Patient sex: F
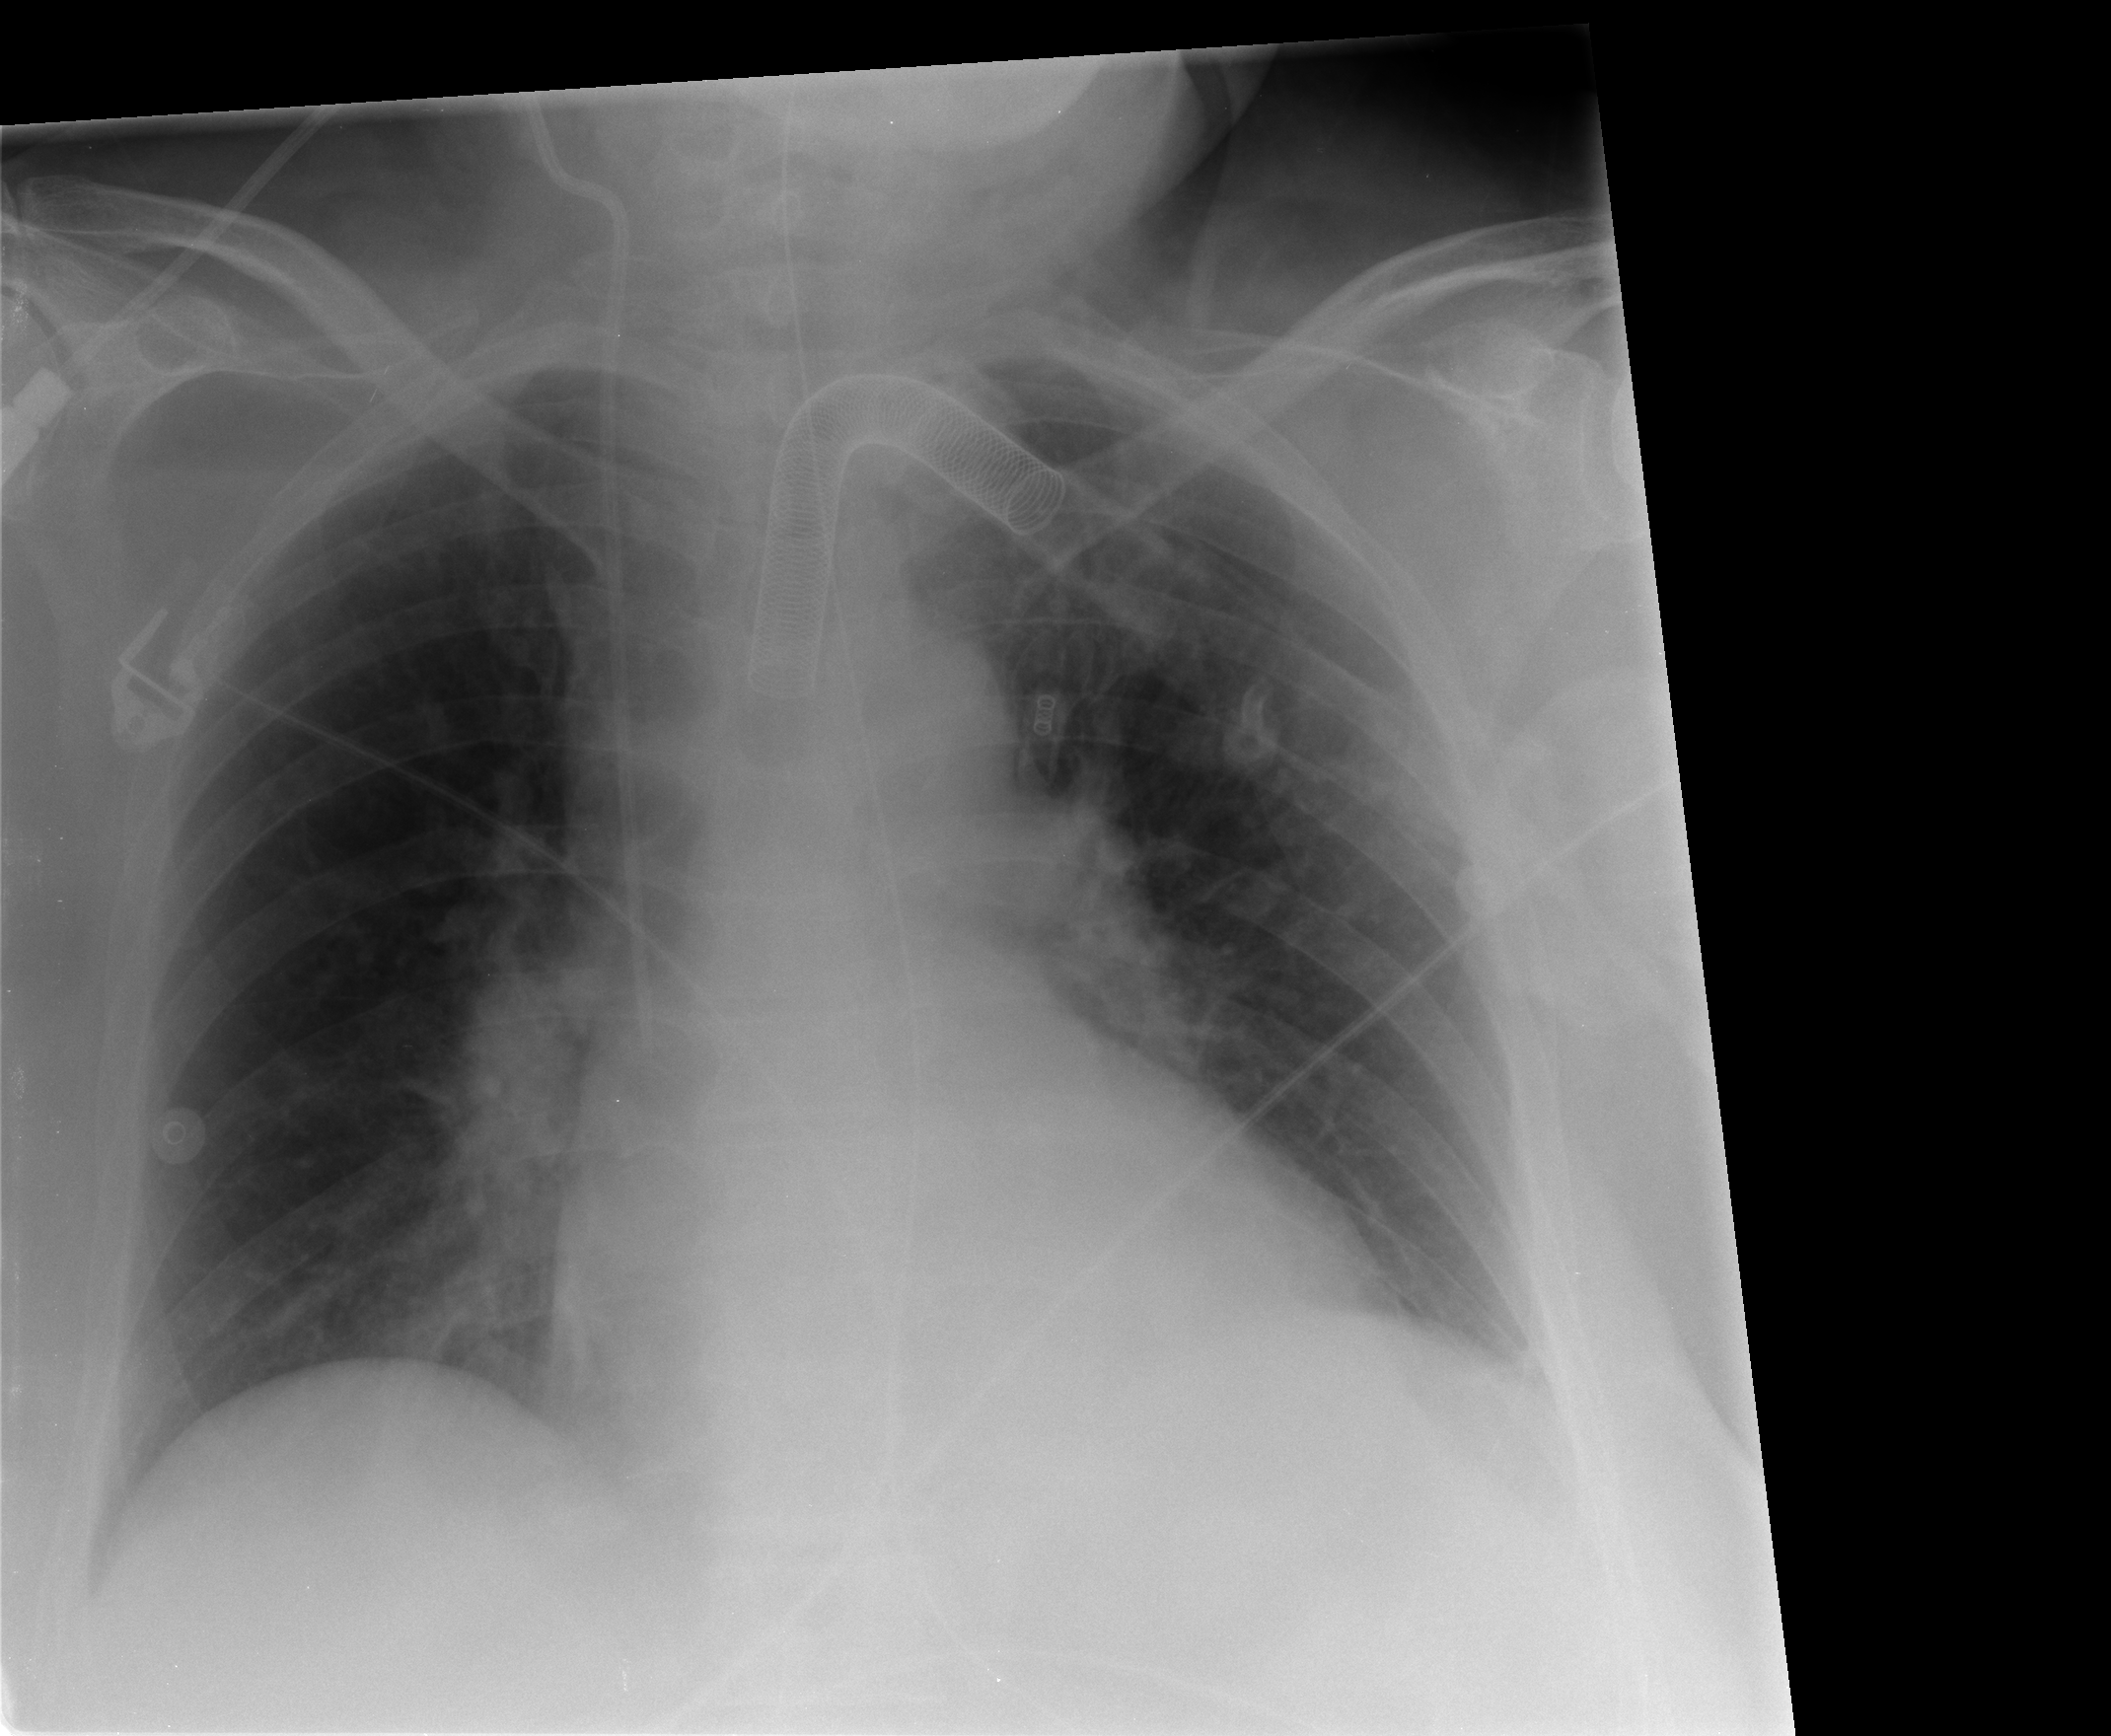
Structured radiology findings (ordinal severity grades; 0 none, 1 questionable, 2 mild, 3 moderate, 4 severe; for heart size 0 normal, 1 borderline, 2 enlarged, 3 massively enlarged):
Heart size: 1
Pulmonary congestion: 0
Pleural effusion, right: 0
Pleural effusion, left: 1
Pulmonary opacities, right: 0
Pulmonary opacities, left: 0
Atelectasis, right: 2
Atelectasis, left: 2